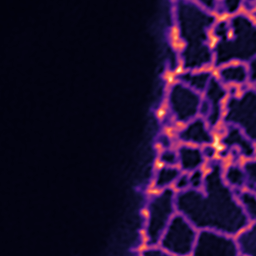
Label: Super-resolution ER image